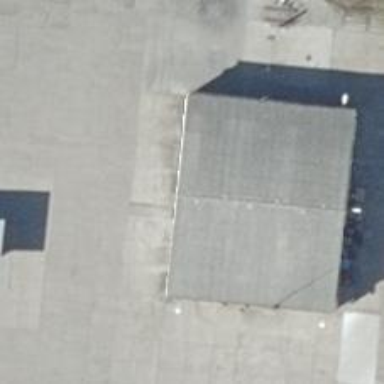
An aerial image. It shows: Car wash facility.